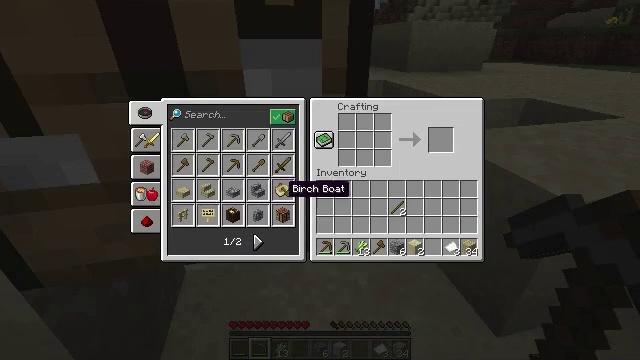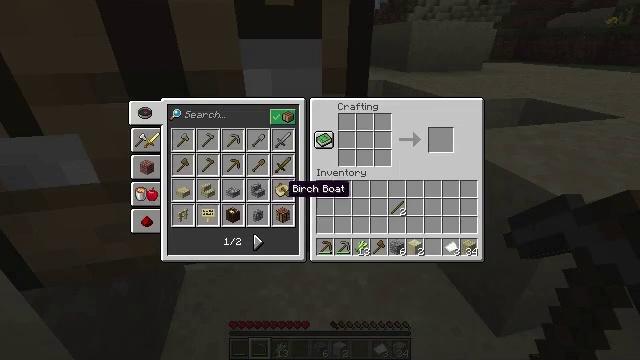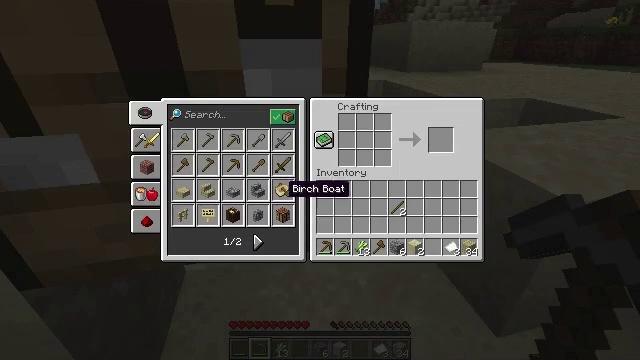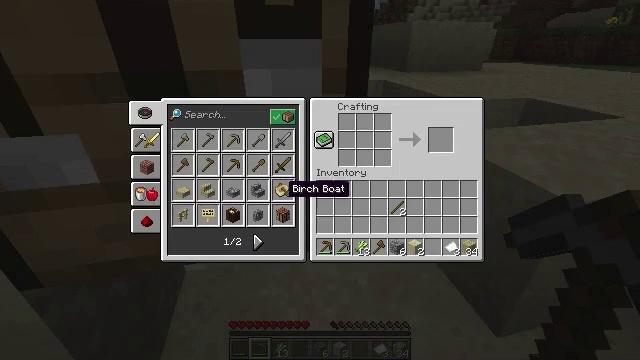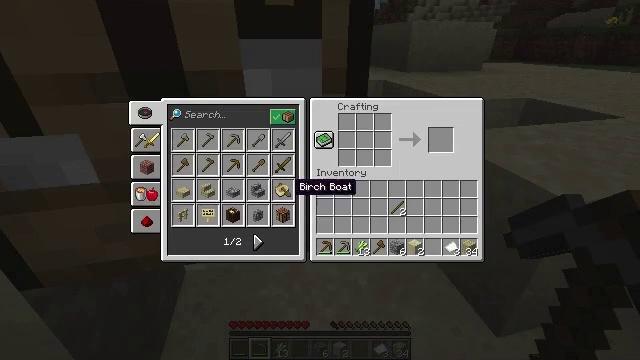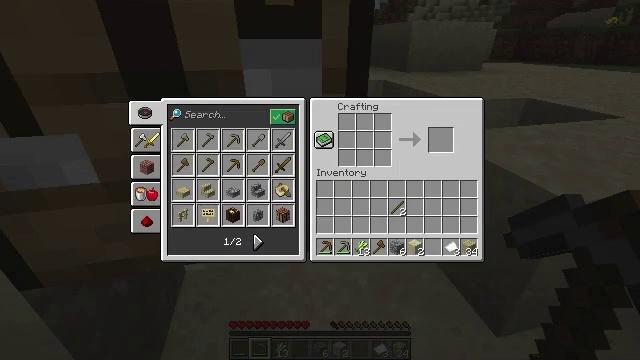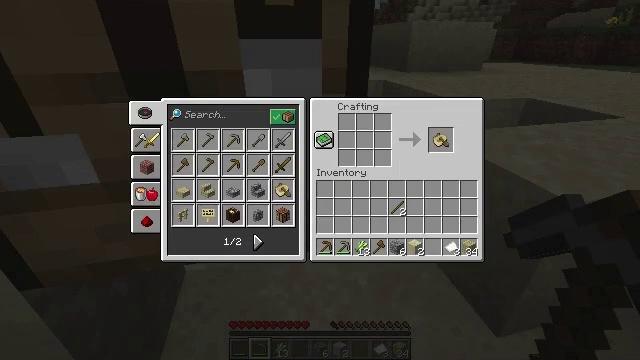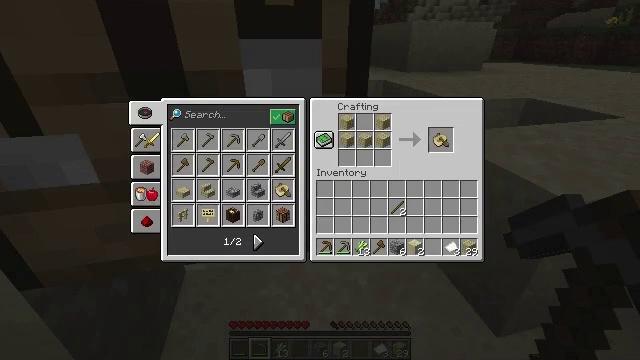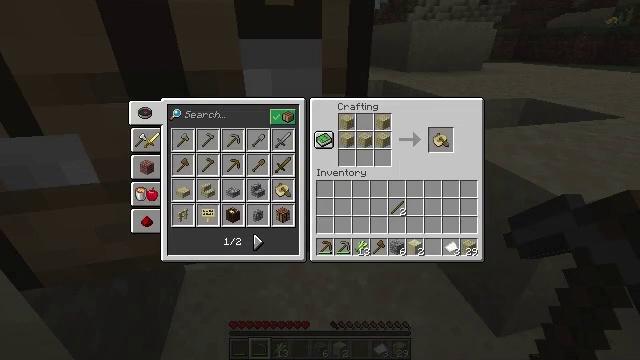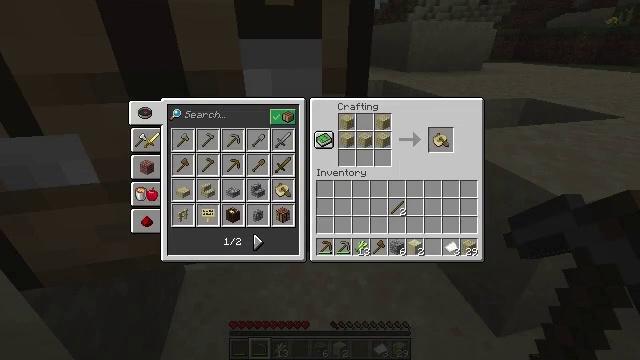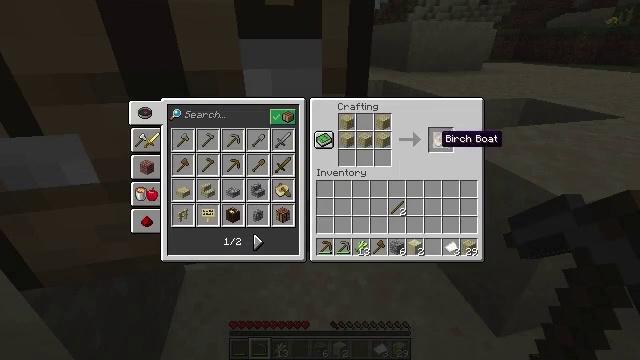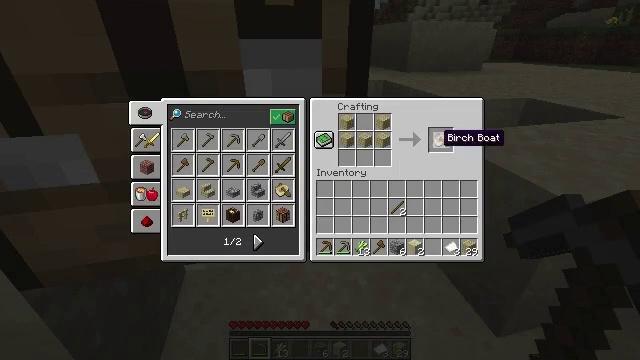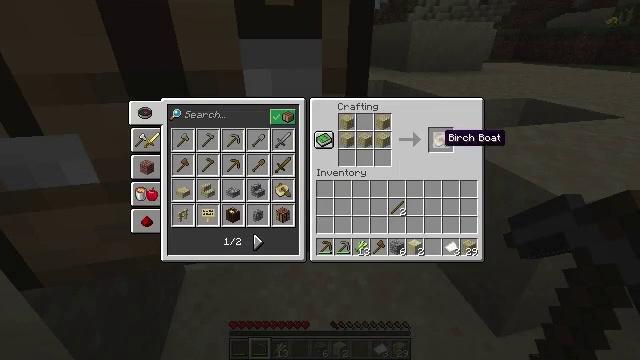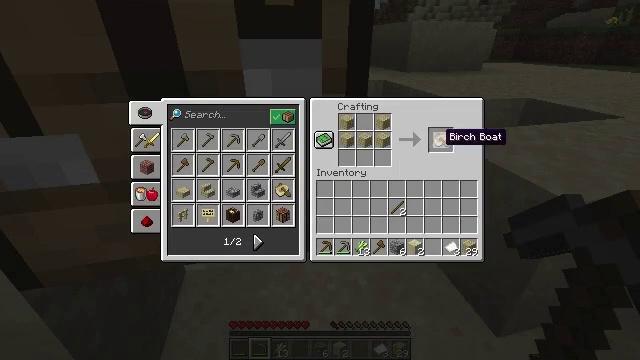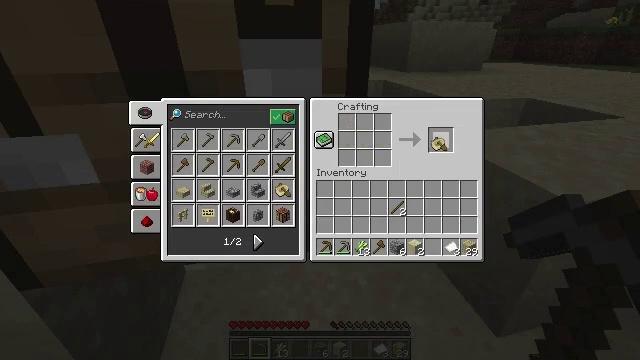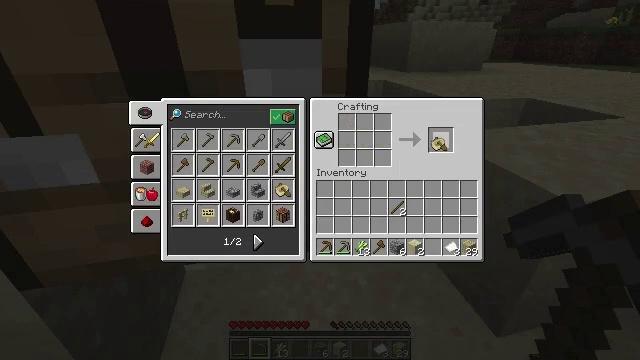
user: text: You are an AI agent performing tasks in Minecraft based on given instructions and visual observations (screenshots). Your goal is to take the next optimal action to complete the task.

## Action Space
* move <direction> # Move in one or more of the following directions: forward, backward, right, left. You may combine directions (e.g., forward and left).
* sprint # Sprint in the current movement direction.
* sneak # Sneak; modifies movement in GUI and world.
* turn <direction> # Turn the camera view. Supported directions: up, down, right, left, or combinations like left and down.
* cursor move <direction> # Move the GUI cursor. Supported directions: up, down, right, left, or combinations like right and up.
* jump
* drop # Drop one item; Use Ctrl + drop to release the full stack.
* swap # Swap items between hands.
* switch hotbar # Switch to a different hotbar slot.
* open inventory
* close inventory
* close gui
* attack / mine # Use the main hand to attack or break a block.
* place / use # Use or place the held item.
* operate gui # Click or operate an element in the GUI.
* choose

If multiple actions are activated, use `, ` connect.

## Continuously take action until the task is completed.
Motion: motion action
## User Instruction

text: Construct a birch boat on the crafting table.
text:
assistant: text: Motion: operate gui
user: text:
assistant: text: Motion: operate gui
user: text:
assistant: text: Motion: operate gui
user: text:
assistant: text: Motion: no_op
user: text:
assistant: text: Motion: cursor move right and up
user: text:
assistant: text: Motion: cursor move right and up
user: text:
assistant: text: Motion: cursor move right
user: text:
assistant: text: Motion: no_op
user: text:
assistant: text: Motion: no_op
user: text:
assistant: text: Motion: no_op
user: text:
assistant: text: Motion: no_op
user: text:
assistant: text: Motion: no_op
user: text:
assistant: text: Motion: no_op
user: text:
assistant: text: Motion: operate gui
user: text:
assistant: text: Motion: operate gui
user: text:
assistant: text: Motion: operate gui
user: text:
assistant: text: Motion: cursor move left and down
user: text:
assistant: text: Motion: cursor move left and down
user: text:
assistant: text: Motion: no_op